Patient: sex F, age 54
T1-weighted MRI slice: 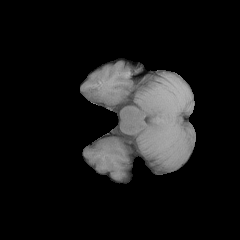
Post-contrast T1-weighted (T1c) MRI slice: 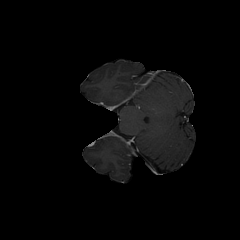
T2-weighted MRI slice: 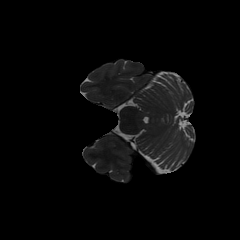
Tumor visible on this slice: no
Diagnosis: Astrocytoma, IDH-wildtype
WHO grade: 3